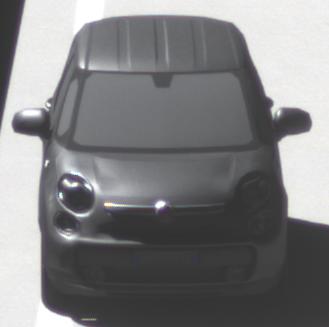
Make: Fiat
Model: 500L 1.4 16V
Detailed model: 500L (199)
Model produced from: 2012/10
Model produced until: 2017/05
Doors: 5
Color: gray
Road condition: dry road
Daytime: midday
Contrast: high contrast